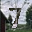
Label: 7